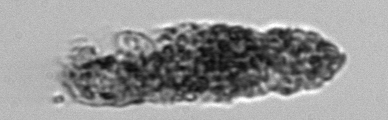
Label: fecal_pellet